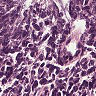
Metastatic tissue present: no